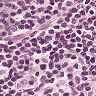
Metastatic tissue present: no